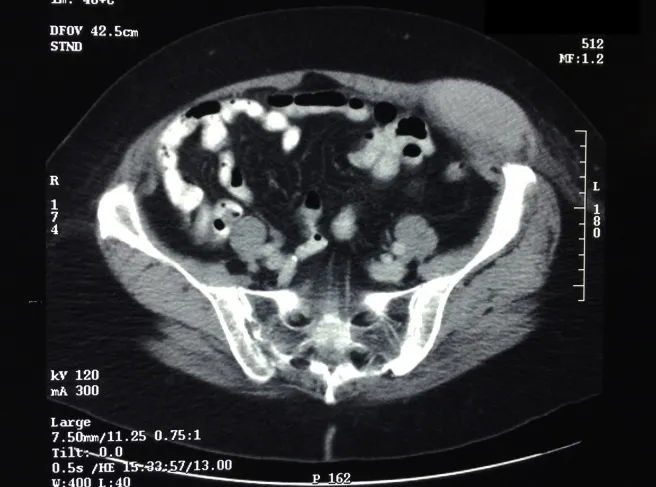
CT cut through the lower abdomen in a 70-year-old woman. Percutaneous biopsy revealed malignant mesothelioma. The tumor mass occurred within the Spigelian Hernia Belt and appeared to be expanding laterally.
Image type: radiology (ct)